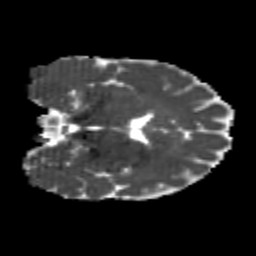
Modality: MD
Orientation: coronal
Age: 25
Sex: male
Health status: healthy
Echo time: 0.074 s